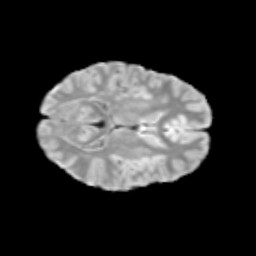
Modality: T2w
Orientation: axial
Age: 12
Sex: female
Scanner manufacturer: siemens
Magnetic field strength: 3 T
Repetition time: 3.8 s
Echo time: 0.07 s